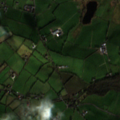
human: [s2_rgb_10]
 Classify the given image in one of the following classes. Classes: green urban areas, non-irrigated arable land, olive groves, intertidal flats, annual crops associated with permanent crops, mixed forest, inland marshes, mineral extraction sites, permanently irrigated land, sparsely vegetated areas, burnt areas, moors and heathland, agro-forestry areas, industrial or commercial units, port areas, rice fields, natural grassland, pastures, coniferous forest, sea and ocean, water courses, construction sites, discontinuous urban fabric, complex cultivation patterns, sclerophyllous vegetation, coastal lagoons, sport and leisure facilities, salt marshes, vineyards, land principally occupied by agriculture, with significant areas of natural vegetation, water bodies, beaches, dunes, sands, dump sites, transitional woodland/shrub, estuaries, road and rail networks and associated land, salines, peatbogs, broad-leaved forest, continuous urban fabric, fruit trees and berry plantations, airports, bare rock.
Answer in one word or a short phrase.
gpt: pastures, broad-leaved forest